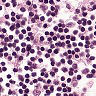
Metastatic tissue present: no